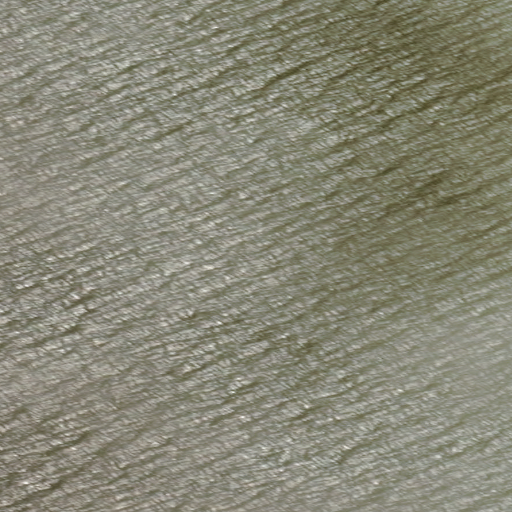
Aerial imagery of valley in Alaska named Ogotoruk Seavalley containing only unknown